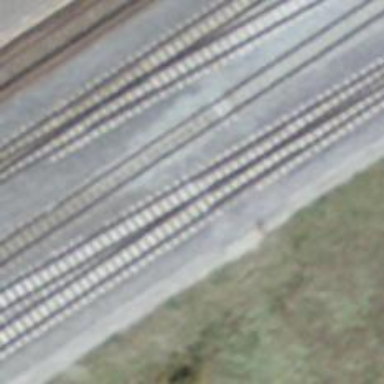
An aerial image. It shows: Narrow-gauge railway siding with 1 track. The track is electrified with contact line.